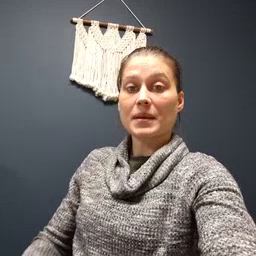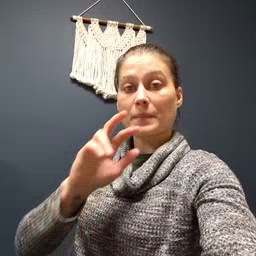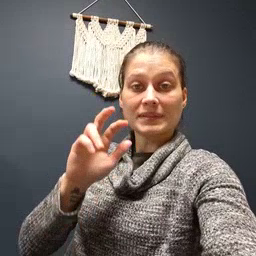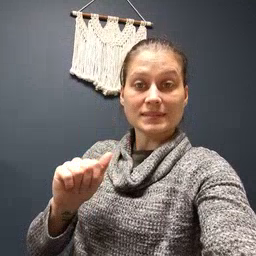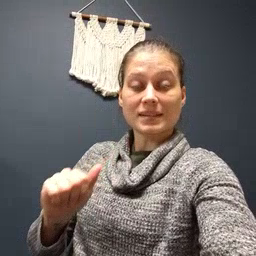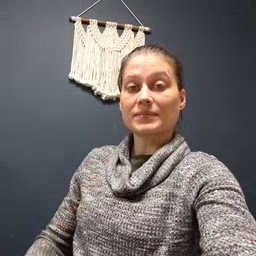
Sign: pizza